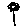
Label: flower